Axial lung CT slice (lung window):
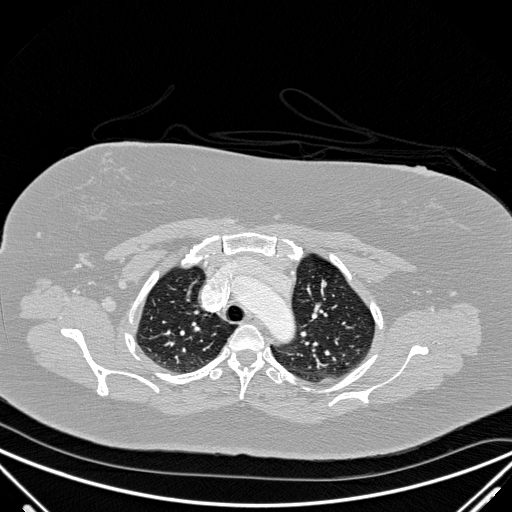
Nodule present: yes
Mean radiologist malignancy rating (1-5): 2.5